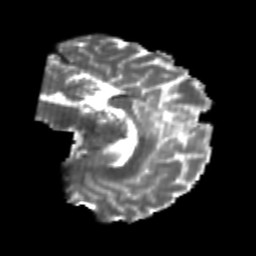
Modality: T2w
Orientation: sagittal
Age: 25
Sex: female
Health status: healthy
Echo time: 0.074 s